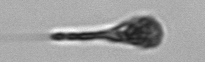
Label: Euglena